Field crop: tomato
Growth stage: 1
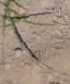
Species: cyperus